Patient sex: M
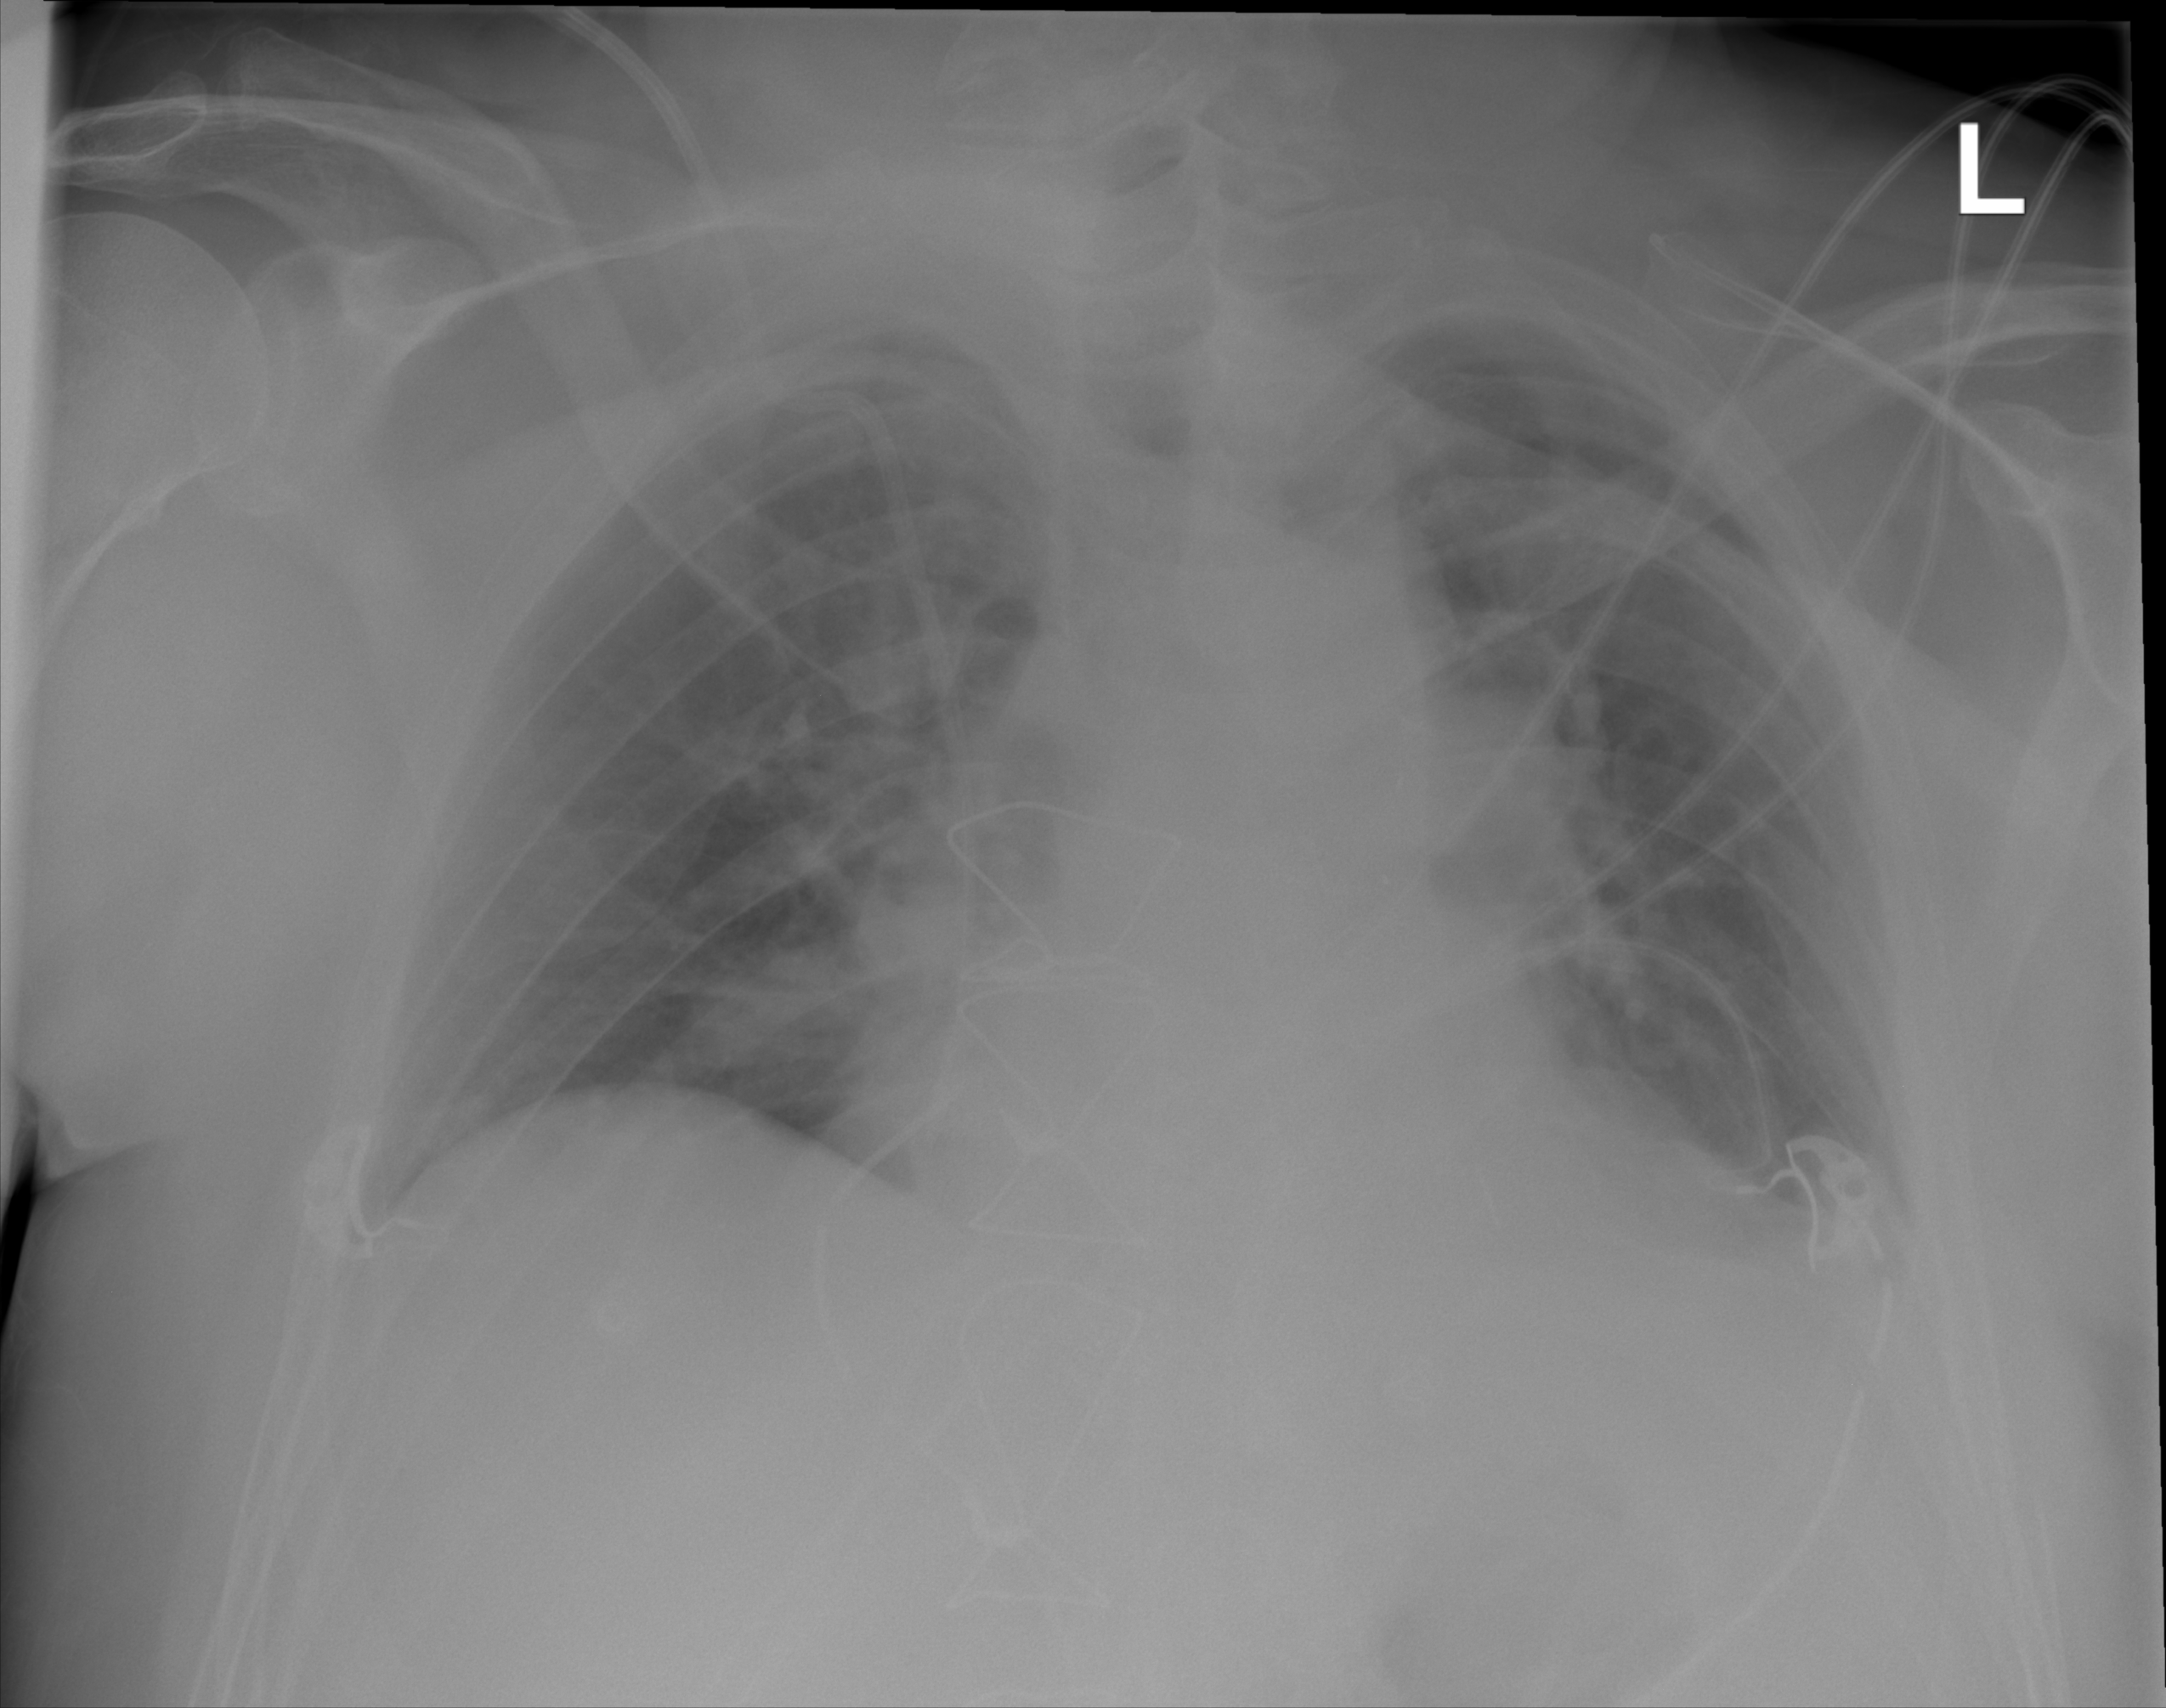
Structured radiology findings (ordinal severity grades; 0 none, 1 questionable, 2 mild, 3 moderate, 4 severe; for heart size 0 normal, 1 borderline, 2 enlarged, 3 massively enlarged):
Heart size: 0
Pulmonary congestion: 2
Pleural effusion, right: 0
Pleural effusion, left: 1
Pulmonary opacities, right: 0
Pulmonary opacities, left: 0
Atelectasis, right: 1
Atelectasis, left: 1